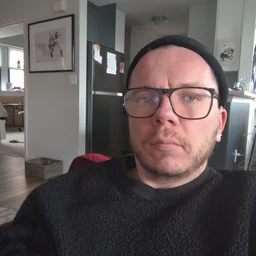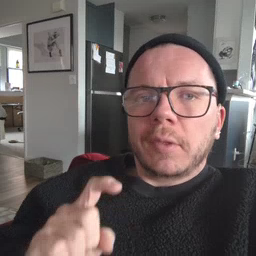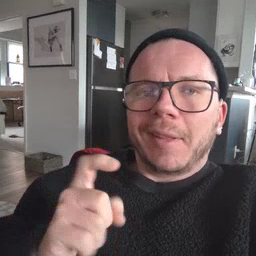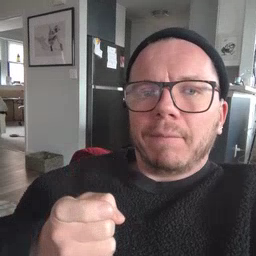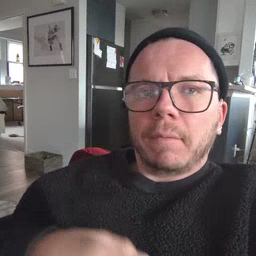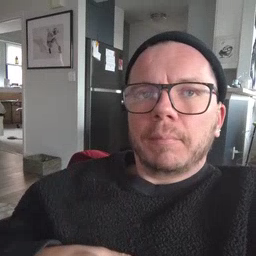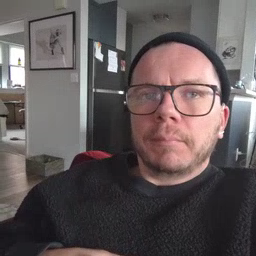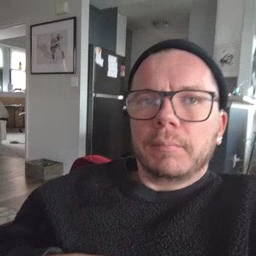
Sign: gift